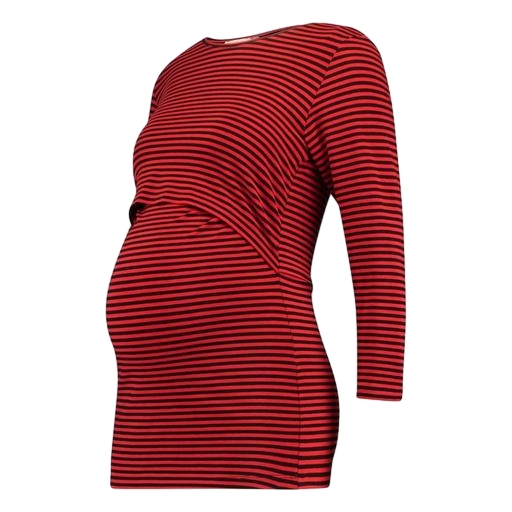
black maternity red, red claire maternity tunic, red cowl neck maternity/nursing tunic, white background